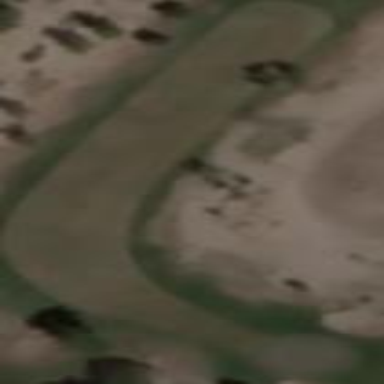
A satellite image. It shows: Golf fairway in the image.